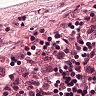
Metastatic tissue present: no